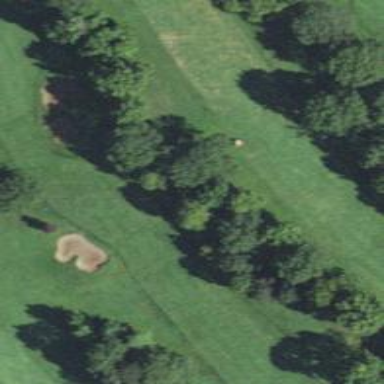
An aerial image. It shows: Grassy area designated as golf fairway.